Question: I have an activity which is having two buttons and a popup window.By click a button popup will display. I want to handle touch events in both popup window and activity.
In the below image i want to handle Ok button click with out dismiss the popup widow. At the same time i need dismiss button event as well.
I have tried
popWindow.setTouchable(true); then activity events are not working.
popWindow.setTouchable(false); then popup window events are not working.
Please see the image for reference.
Thanks in advance.

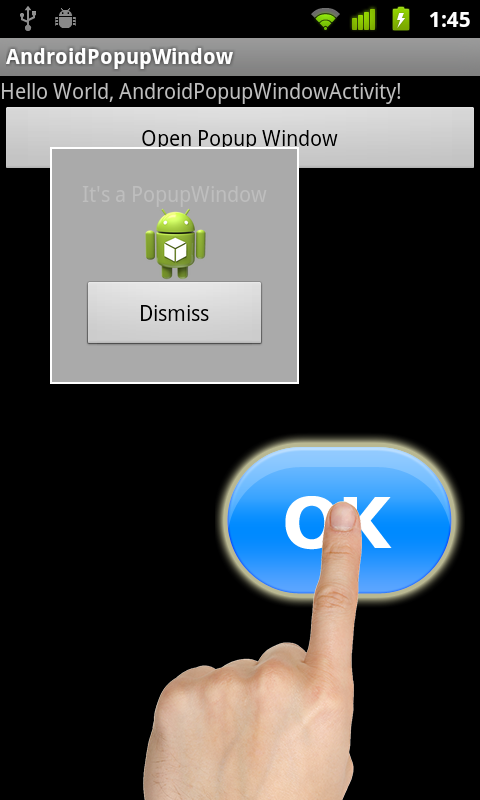
Answer: You can achieve this using 'WindowManager'.
'''
private void popUp(View yourPopUpView,WindowManager.LayoutParams params){
WindowManager manager = (WindowManager)getSystemService(WINDOW_SERVICE);
manager.addView(yourPopUpView,params);
}
'''
remove same view using
'''
private void removePopUp(View yourPopUpView){
WindowManager manager = (WindowManager)getSystemService(WINDOW_SERVICE);
manager.removeView(yourPopUpView);
}
'''
but don't forget to remove that view onResume of your activity. B'coz it will remain after destroy of your activity also..
Hope this helps...